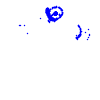
Particle: kaon